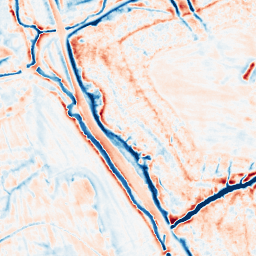
Category: edge_preserving
Decomposition family: guided
Decomposition parameters: radius: 4
eps: 0.01
Upsampling method: linear_exact
Upsampling parameters: scale: 2
Upsampling scale: 2